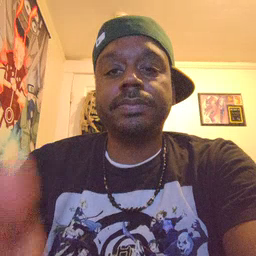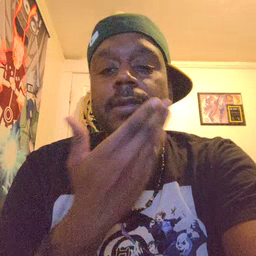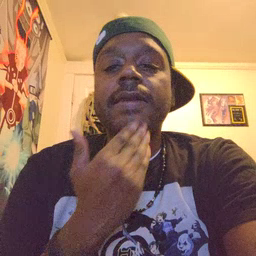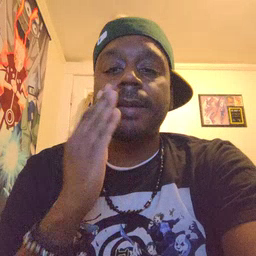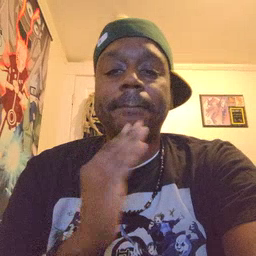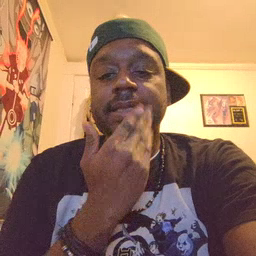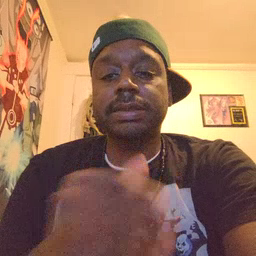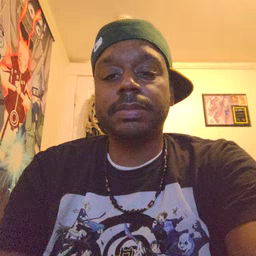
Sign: napkin